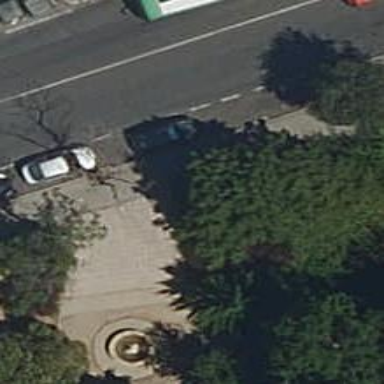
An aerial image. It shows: Kerb serving as barrier.